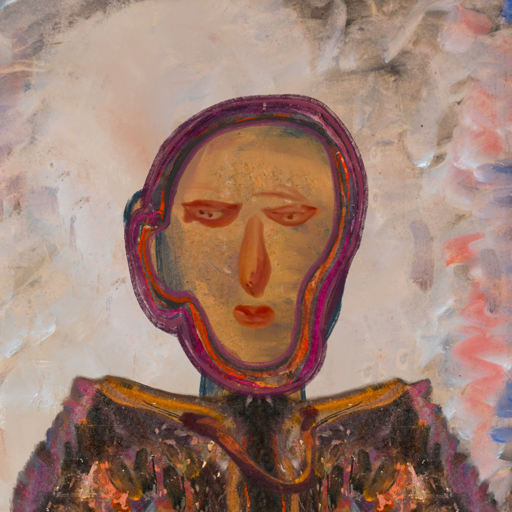
Background: Roy_Bahadur, Head And Neck Front: In_The_Sun, Face Front: Pious_Lady, Bust: Gypsy_Queen, Hair Front: Hypocrite, Head Accessory: Blank, Second Necklace: Comrade, Necklace: Blank, Baby: Blank